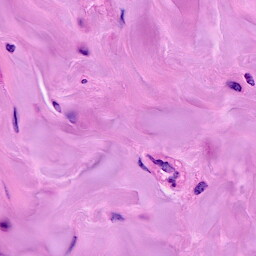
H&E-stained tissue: Breast